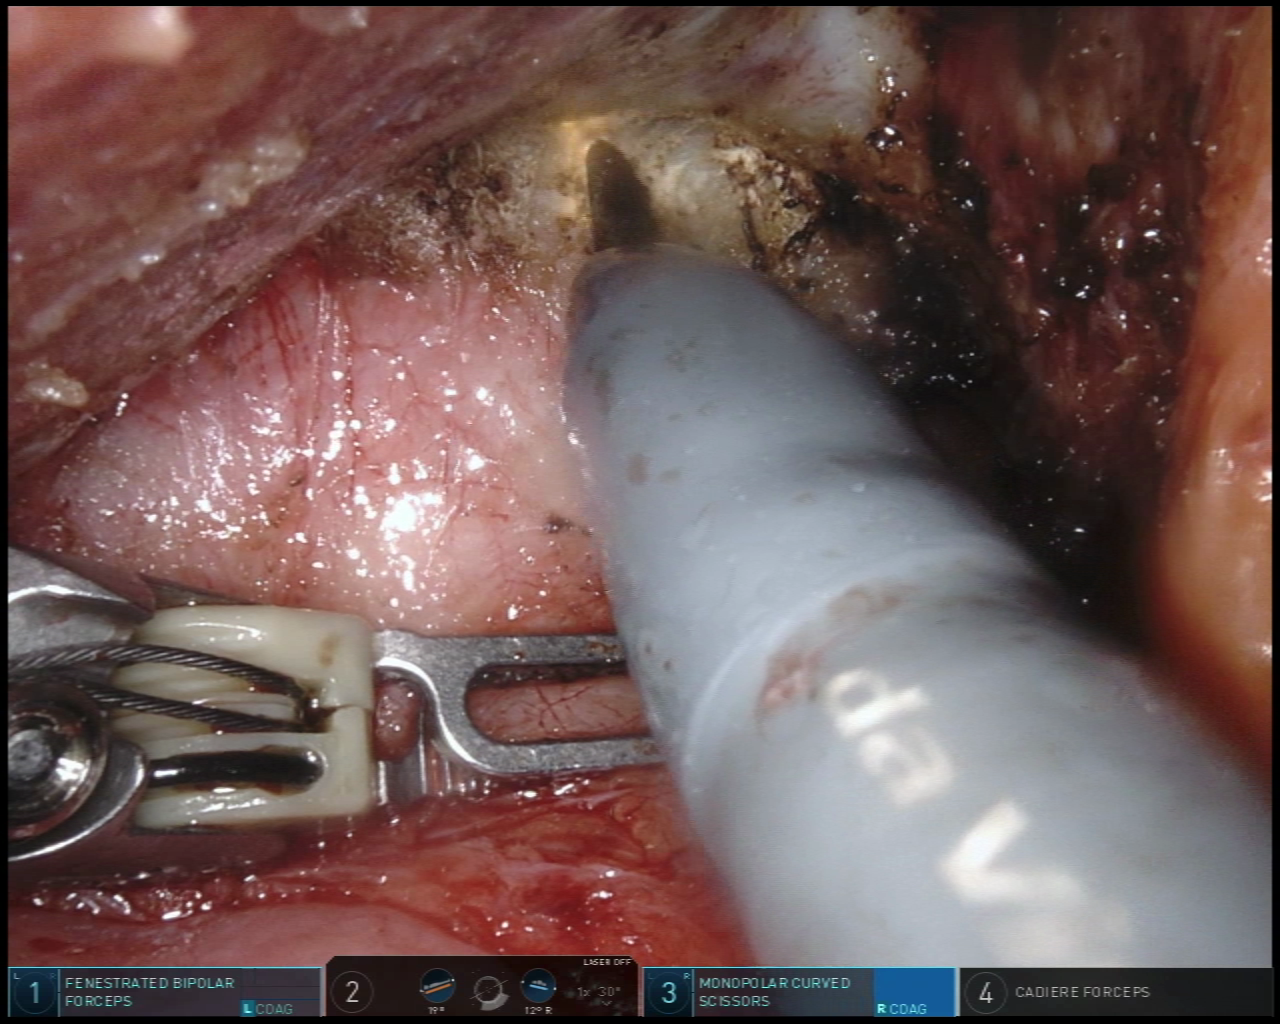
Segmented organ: vesicular_glands
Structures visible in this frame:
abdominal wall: no
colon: no
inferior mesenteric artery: no
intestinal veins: no
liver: no
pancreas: no
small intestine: no
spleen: no
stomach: no
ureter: no
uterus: no
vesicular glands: yes